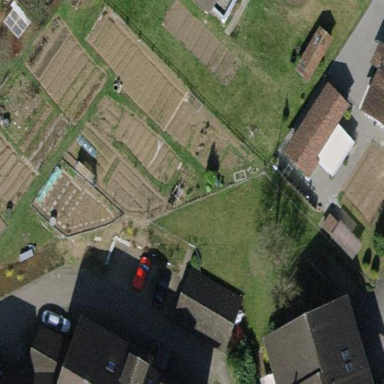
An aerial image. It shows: Garden area designated for leisure land.